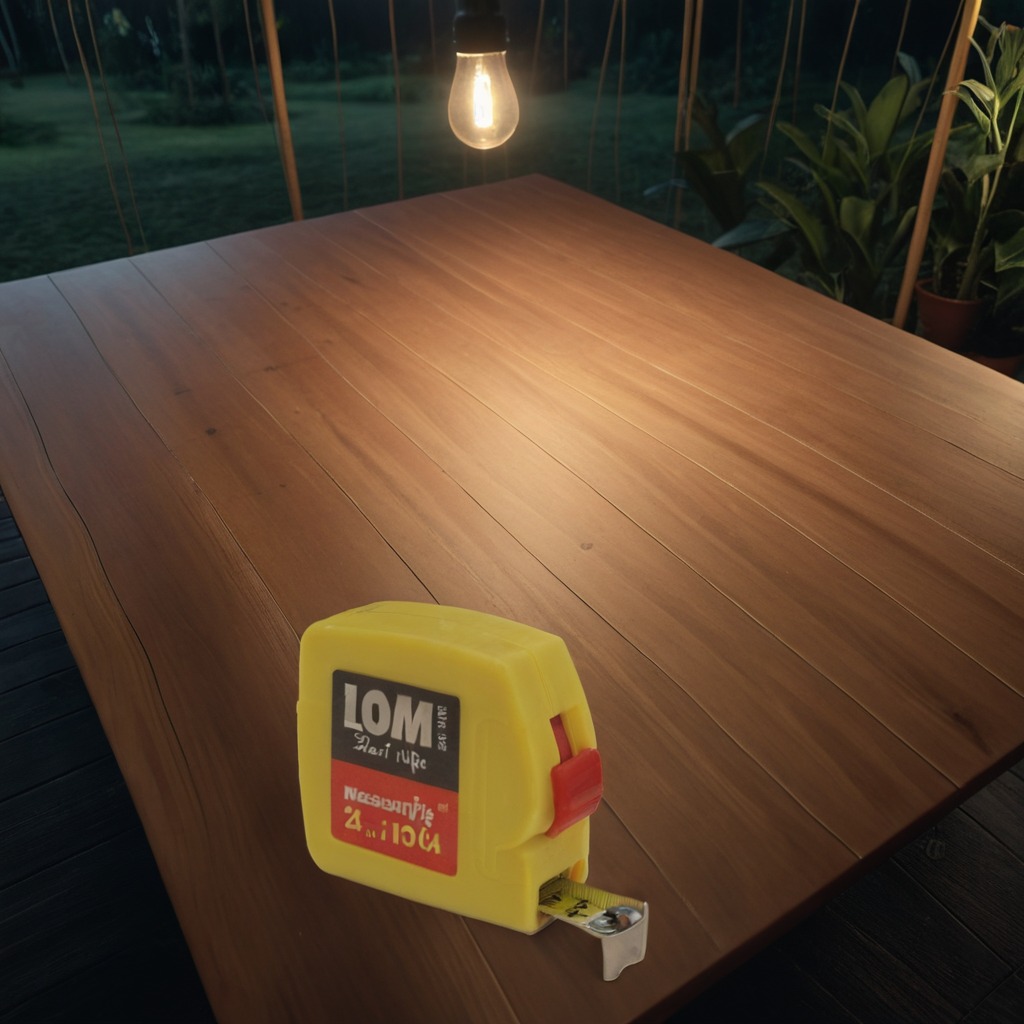
A measuring tape lies on a wooden table inside a jungle field workshop tent at night.